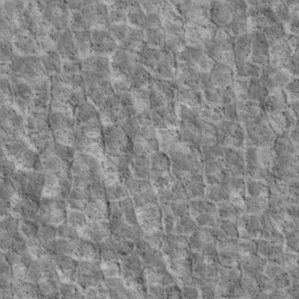
Label: non_frost